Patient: sex F, age 82
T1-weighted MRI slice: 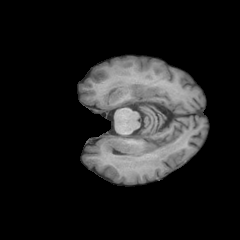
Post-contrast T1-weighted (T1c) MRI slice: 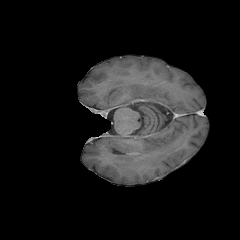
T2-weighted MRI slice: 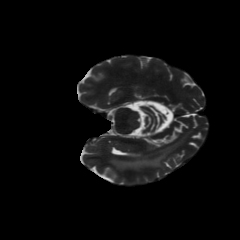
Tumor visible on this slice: yes
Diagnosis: Glioblastoma, IDH-wildtype
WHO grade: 4